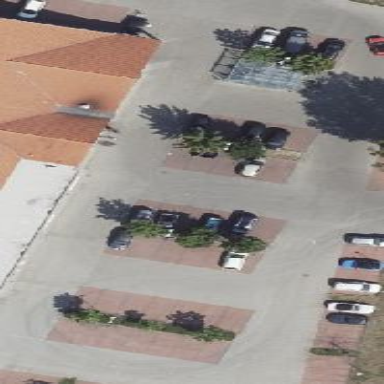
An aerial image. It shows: Parking aisle with paving stones surface.